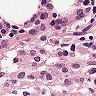
Metastatic tissue present: no